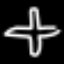
Label: airplane